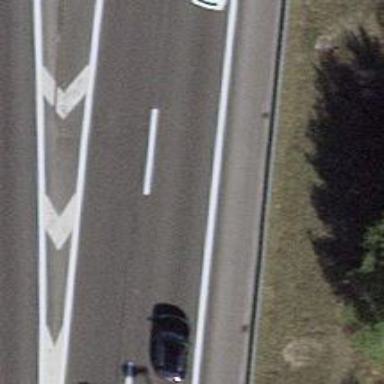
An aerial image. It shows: Asphalt motorway.